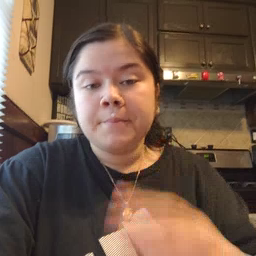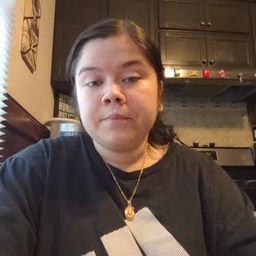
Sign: helicopter